Field crop: maize
Growth stage: 1
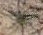
Species: salsola